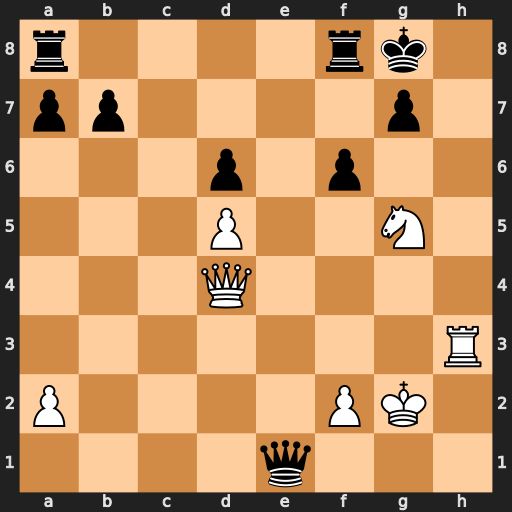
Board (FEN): r4rk1/pp4p1/3p1p2/3P2N1/3Q4/7R/P4PK1/4q3
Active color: w
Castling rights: -
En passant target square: -
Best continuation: Rh8+ Kxh8 Qh4+ Kg8 Qh7#